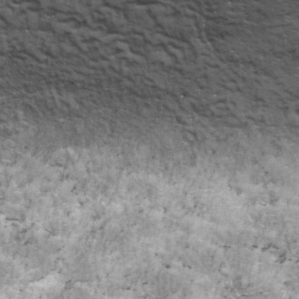
Label: frost